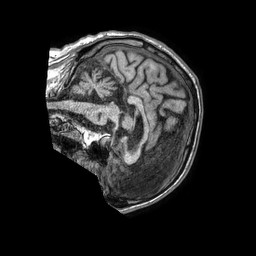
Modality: T1w
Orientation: sagittal
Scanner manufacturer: philips
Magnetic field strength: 1.5 T
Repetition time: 0.007655 s
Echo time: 0.003508 s